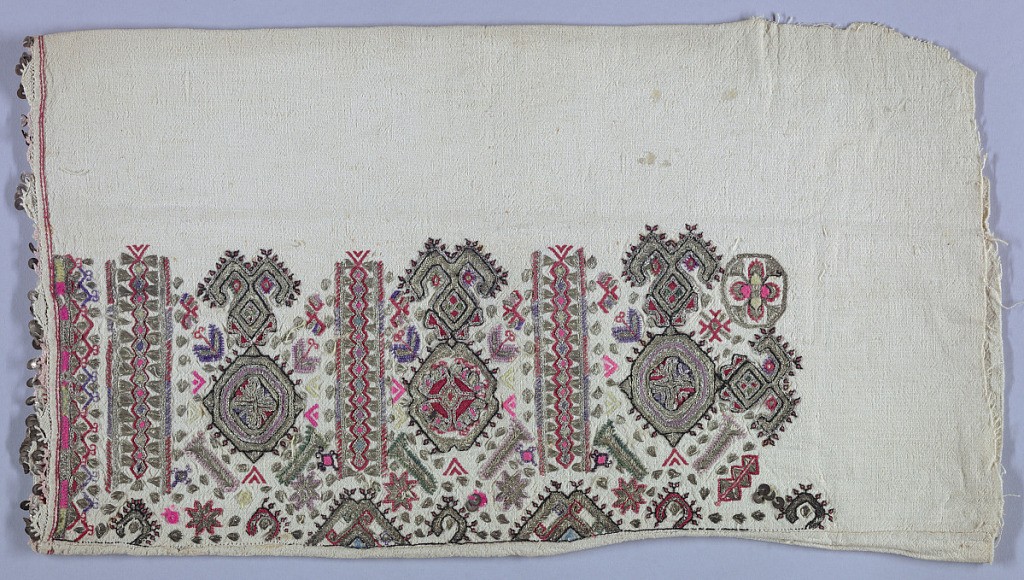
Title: Sleeve fragments
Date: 19th century
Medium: cotton, wool, metal Technique: embroidered
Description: Sleeves of heavy cotton embroidered in repeat pattern of highly stylized medallions, plant and geometric forms. Worked with silver thread, pink, lavender and citron wool, and red, purple and green cotton. Pailettes are attached to the crocheted edges of the sleeves.